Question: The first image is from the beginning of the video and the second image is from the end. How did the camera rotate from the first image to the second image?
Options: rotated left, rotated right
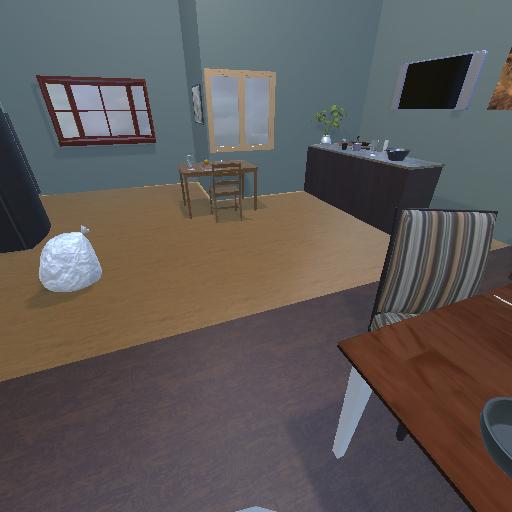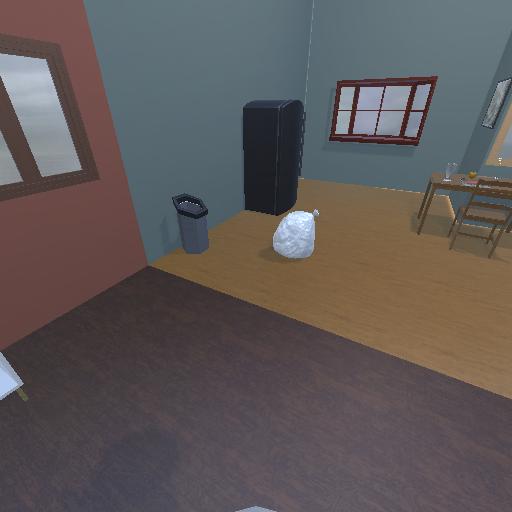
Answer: rotated left